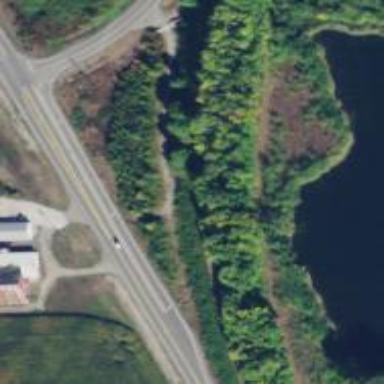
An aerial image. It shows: Abandoned road.